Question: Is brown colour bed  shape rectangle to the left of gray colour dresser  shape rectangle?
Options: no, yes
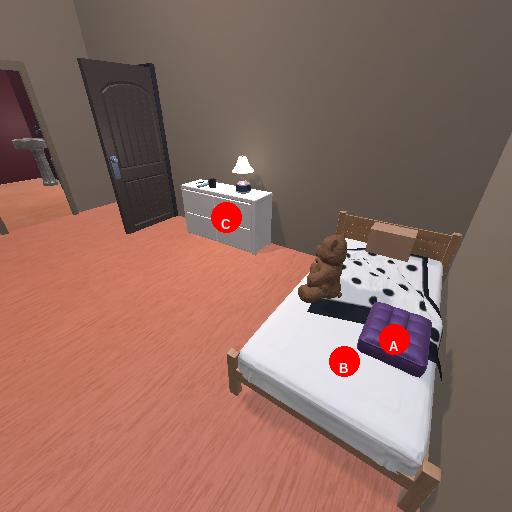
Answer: no